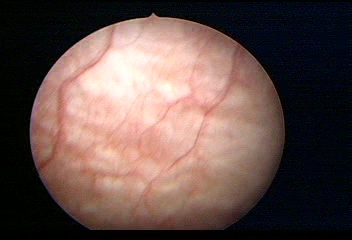
Modality: WLC
Class: Normal mucosa
Bladder cancer association: No